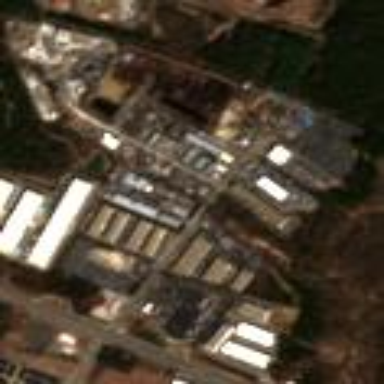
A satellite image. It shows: Industrial area.